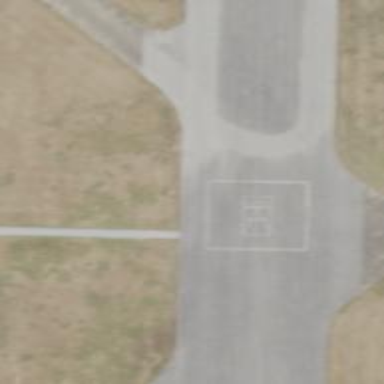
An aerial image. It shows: Image showing helipad at airport.